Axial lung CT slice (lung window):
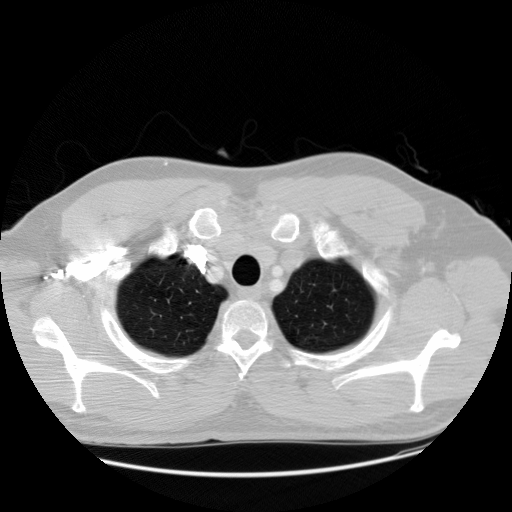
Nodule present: no